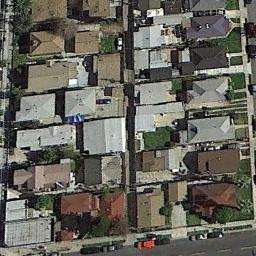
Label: dense_residential